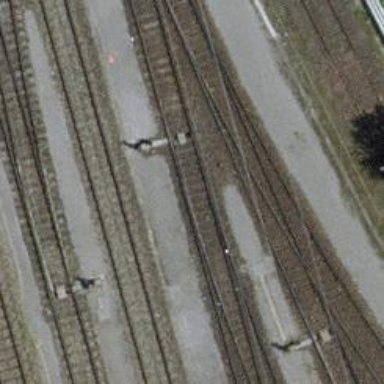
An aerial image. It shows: Railway switch.